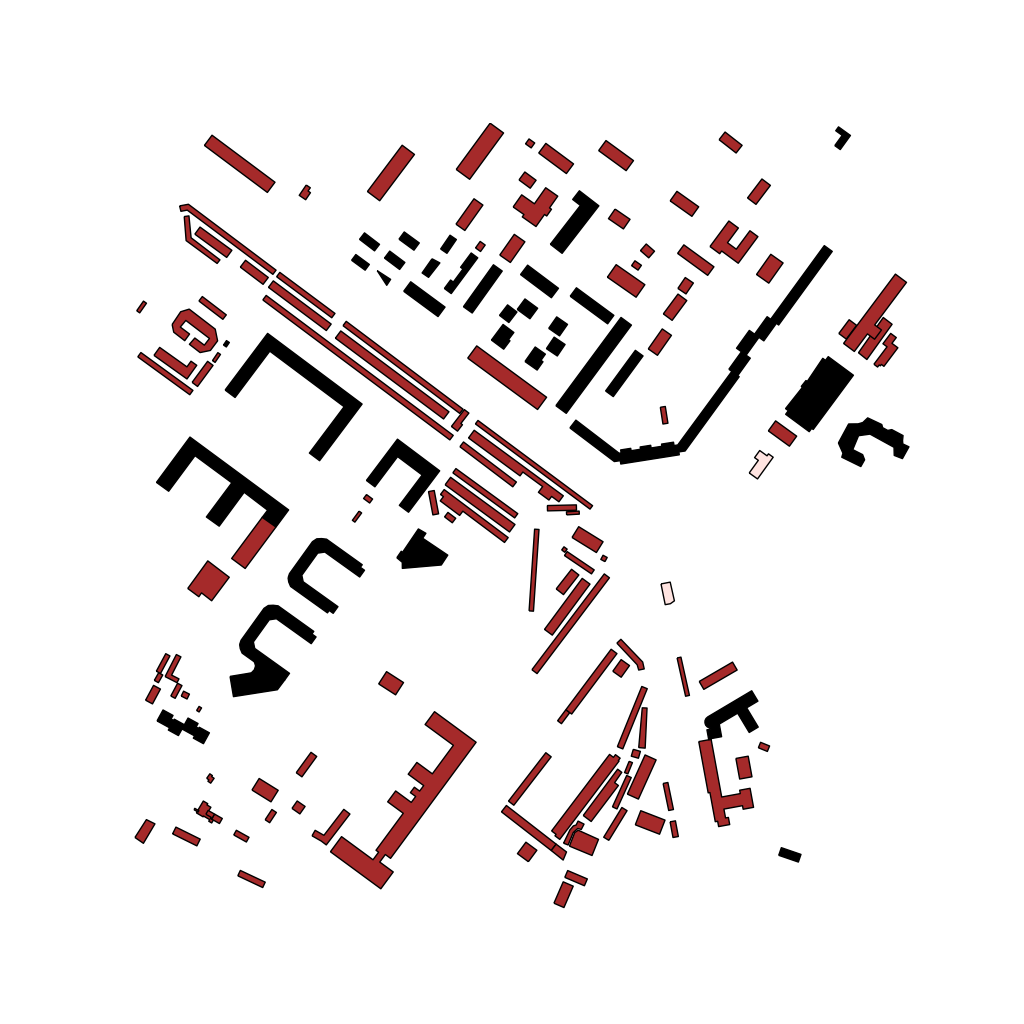
Tags: overhead vector_map, business, industrial, recreation, residential, special, historical, modern, soviet, high_rise, individual_rise, low_rise, medium_rise, density_2, Building, Facility, Gas, 1.0 km²